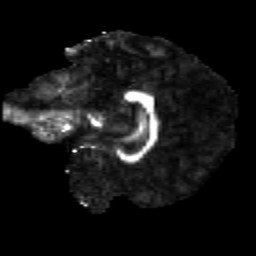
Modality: FA
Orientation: sagittal
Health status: healthy
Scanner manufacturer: siemens
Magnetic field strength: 3 T
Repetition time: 12 s
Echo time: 0.092 s